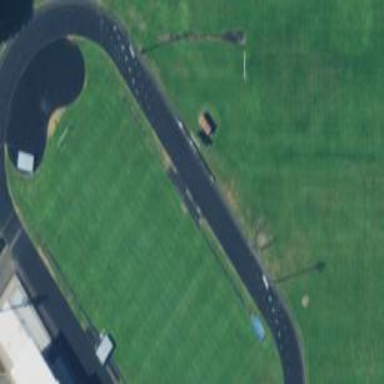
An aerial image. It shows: Tartan track designed for athletics activities such as long jump and triple jump.